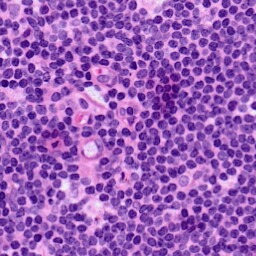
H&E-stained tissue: LymphNode